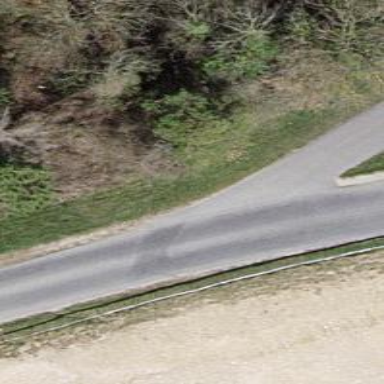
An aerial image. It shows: Unclassified road.